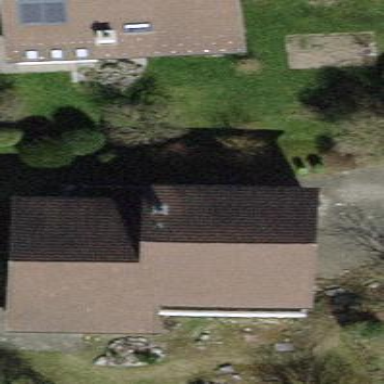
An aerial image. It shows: Building with tile roof.